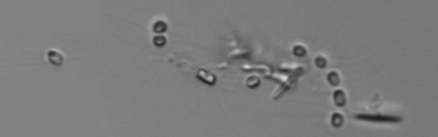
Label: Chaetoceros